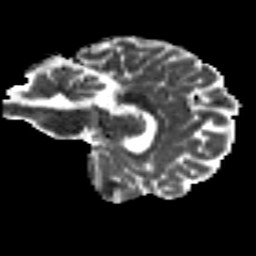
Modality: MD
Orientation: sagittal
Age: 26
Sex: female
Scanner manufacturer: siemens
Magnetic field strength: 3 T
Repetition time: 8.8 s
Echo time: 0.085 s